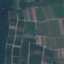
Land use / land cover class: PermanentCrop